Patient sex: M
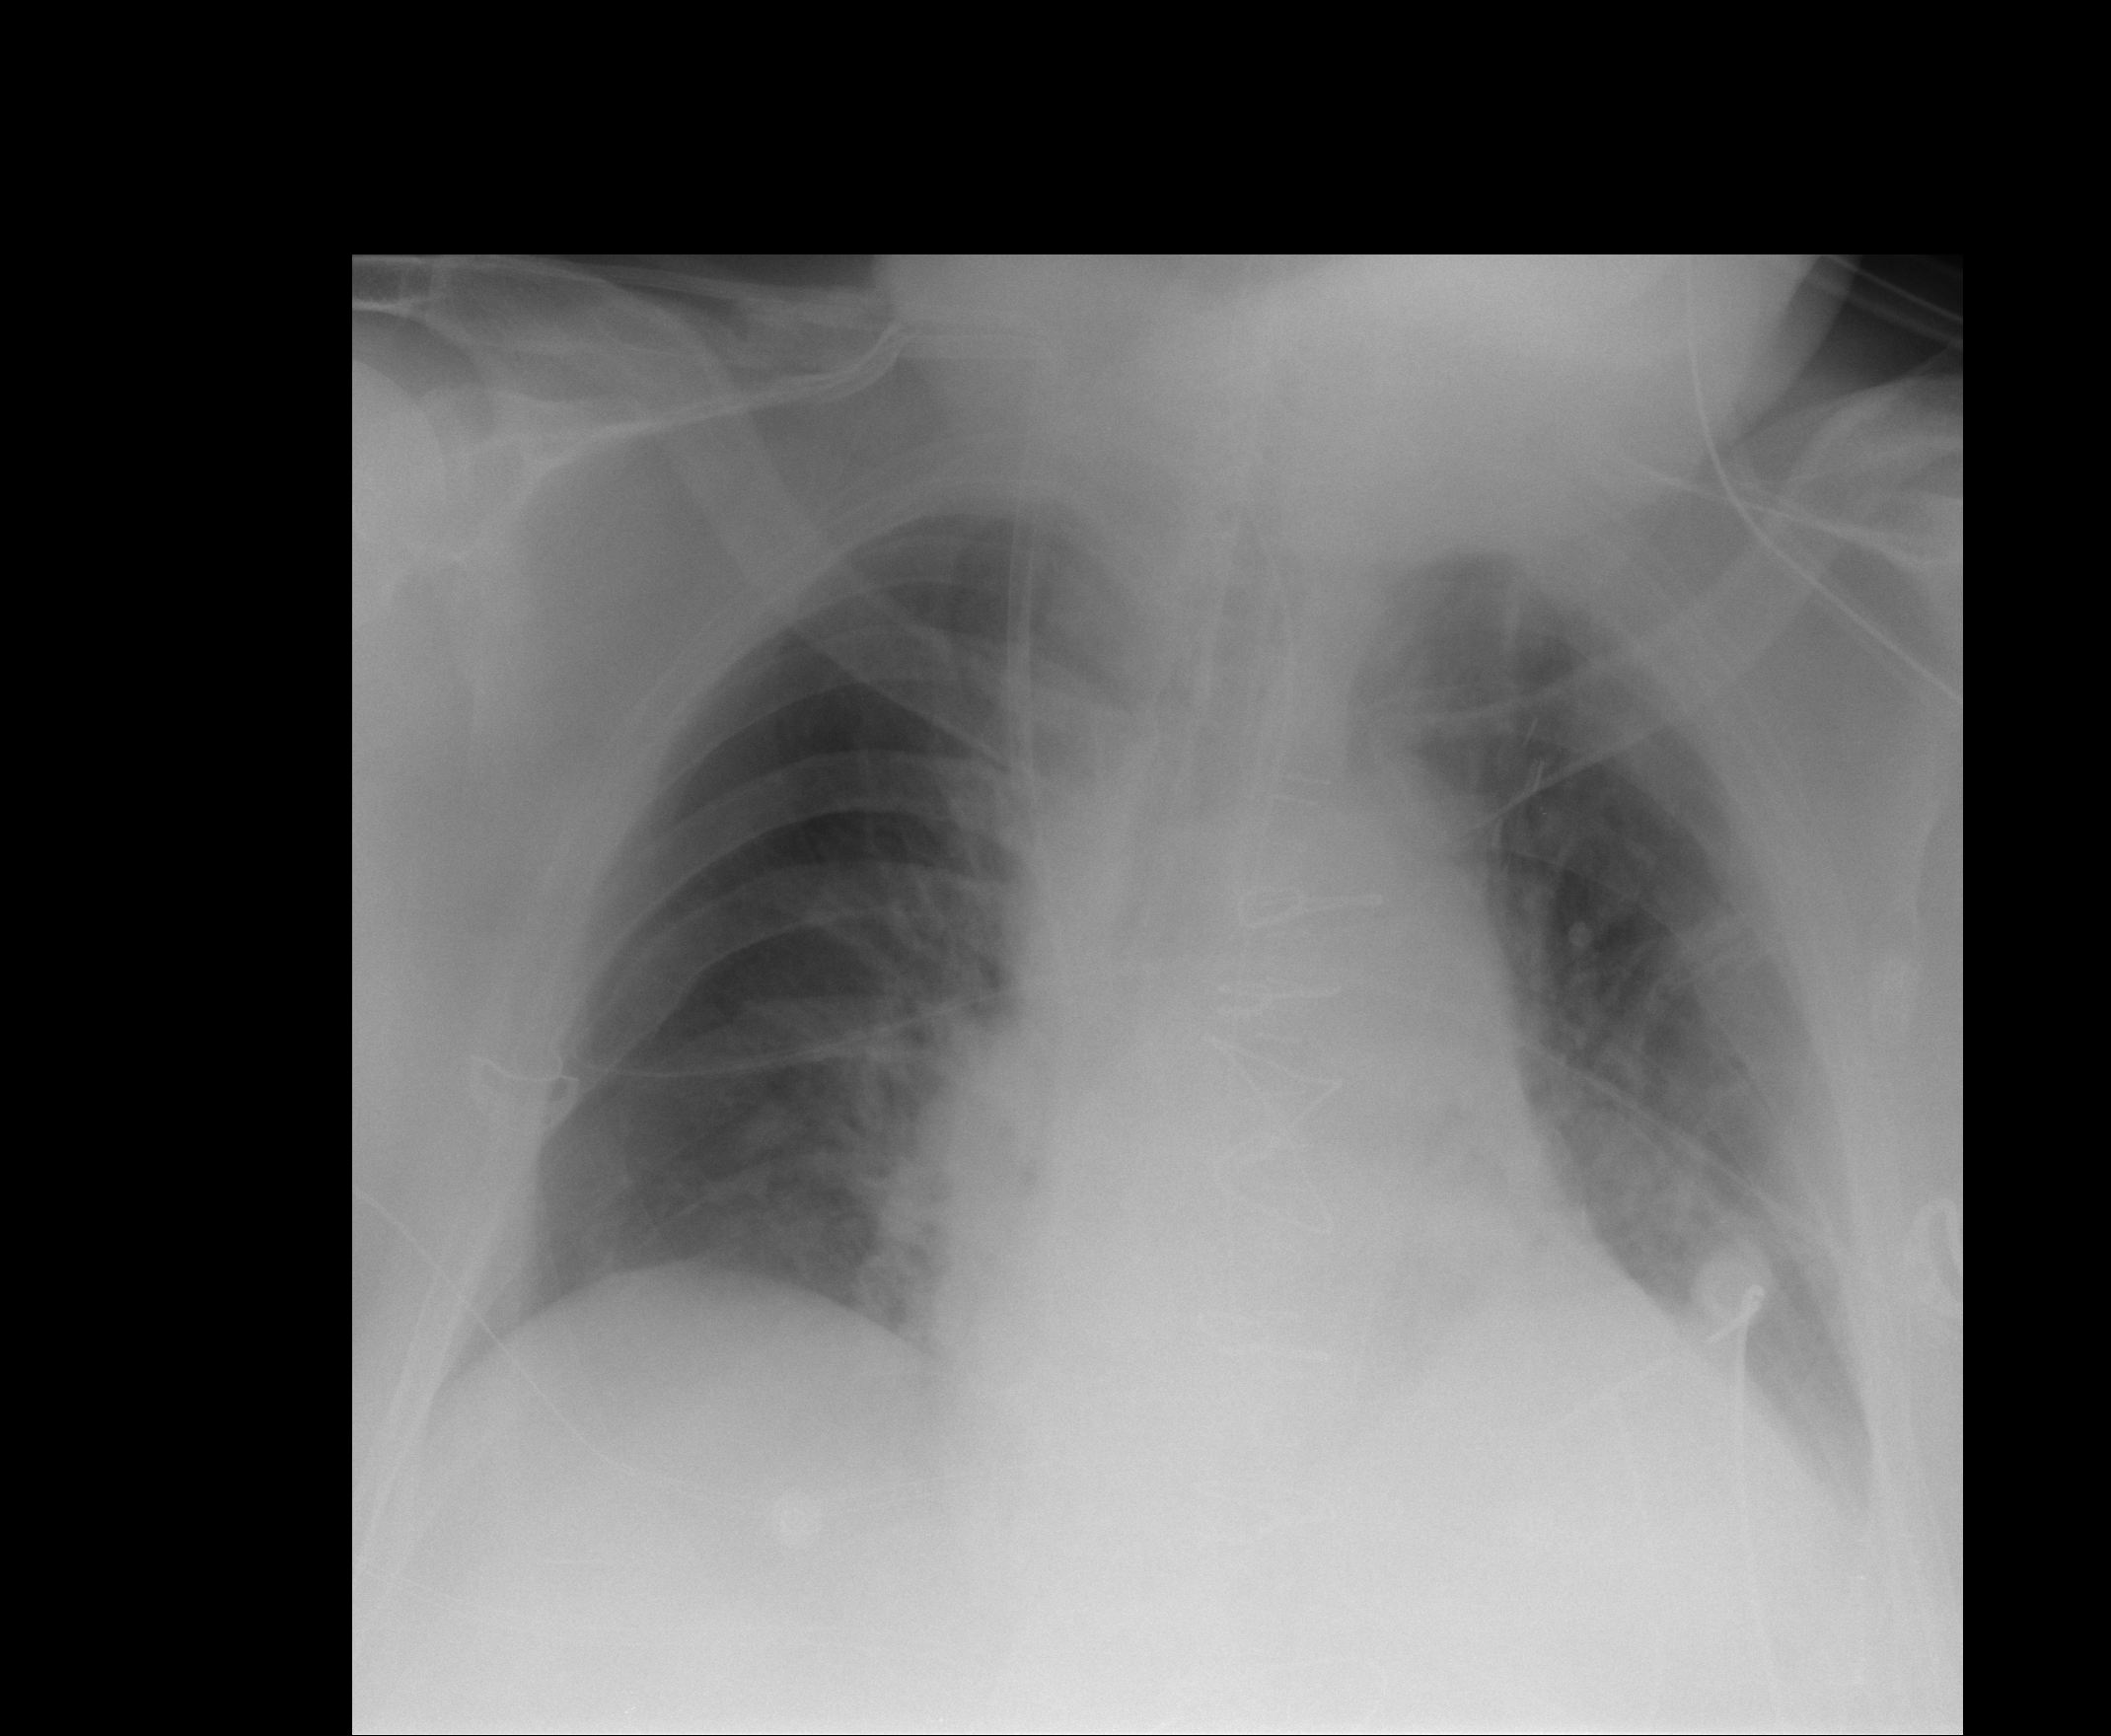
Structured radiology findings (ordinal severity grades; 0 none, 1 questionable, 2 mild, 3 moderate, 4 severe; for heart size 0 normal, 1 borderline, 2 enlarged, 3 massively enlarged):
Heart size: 2
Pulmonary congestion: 2
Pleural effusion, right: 0
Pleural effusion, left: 2
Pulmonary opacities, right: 2
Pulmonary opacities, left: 2
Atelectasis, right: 2
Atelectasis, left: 2